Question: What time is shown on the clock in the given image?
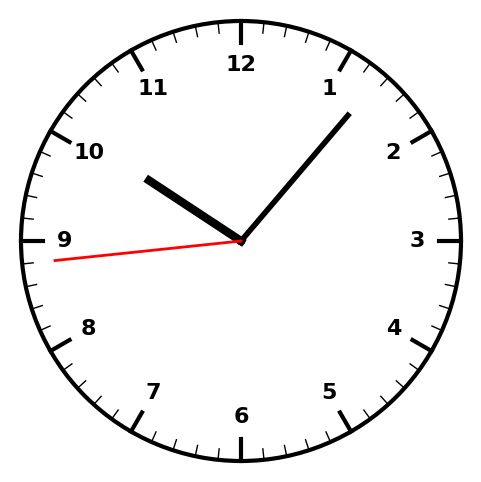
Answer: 10:06:44